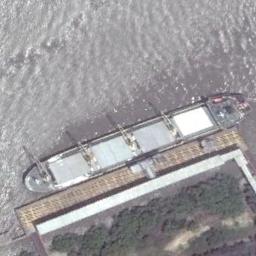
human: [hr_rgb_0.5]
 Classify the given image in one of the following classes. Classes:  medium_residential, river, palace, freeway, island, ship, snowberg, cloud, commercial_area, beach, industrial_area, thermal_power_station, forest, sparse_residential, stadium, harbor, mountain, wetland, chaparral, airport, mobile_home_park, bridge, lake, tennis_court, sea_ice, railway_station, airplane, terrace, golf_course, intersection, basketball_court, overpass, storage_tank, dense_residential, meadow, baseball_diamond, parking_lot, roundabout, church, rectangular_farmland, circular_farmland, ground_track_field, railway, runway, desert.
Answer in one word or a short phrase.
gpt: ship